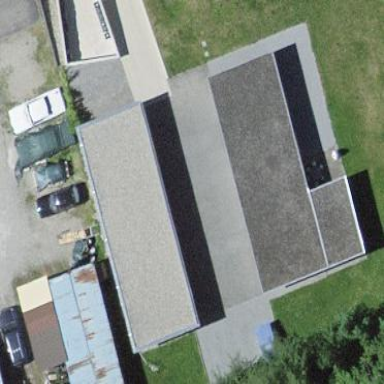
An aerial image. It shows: Garage building.